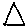
Label: triangle